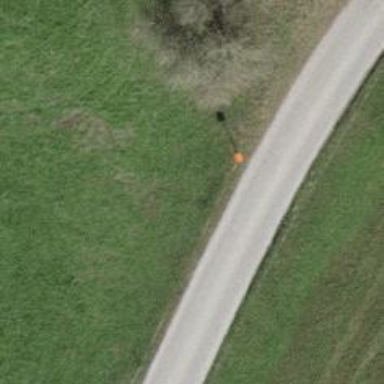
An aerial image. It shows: Pipeline marker.